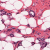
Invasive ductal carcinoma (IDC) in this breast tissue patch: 1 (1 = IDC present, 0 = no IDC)